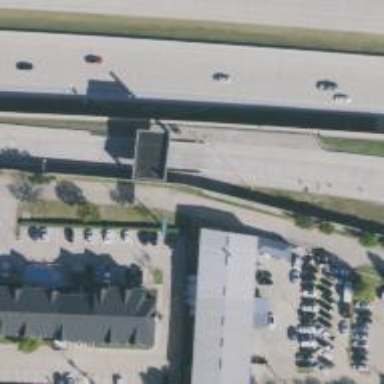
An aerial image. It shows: Toll gantry on the road.